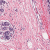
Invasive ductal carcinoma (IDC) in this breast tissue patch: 0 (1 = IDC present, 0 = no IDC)